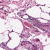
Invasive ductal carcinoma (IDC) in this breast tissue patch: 1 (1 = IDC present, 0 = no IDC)